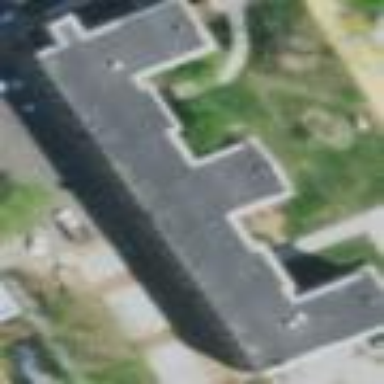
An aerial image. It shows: Dormitory building.